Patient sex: M
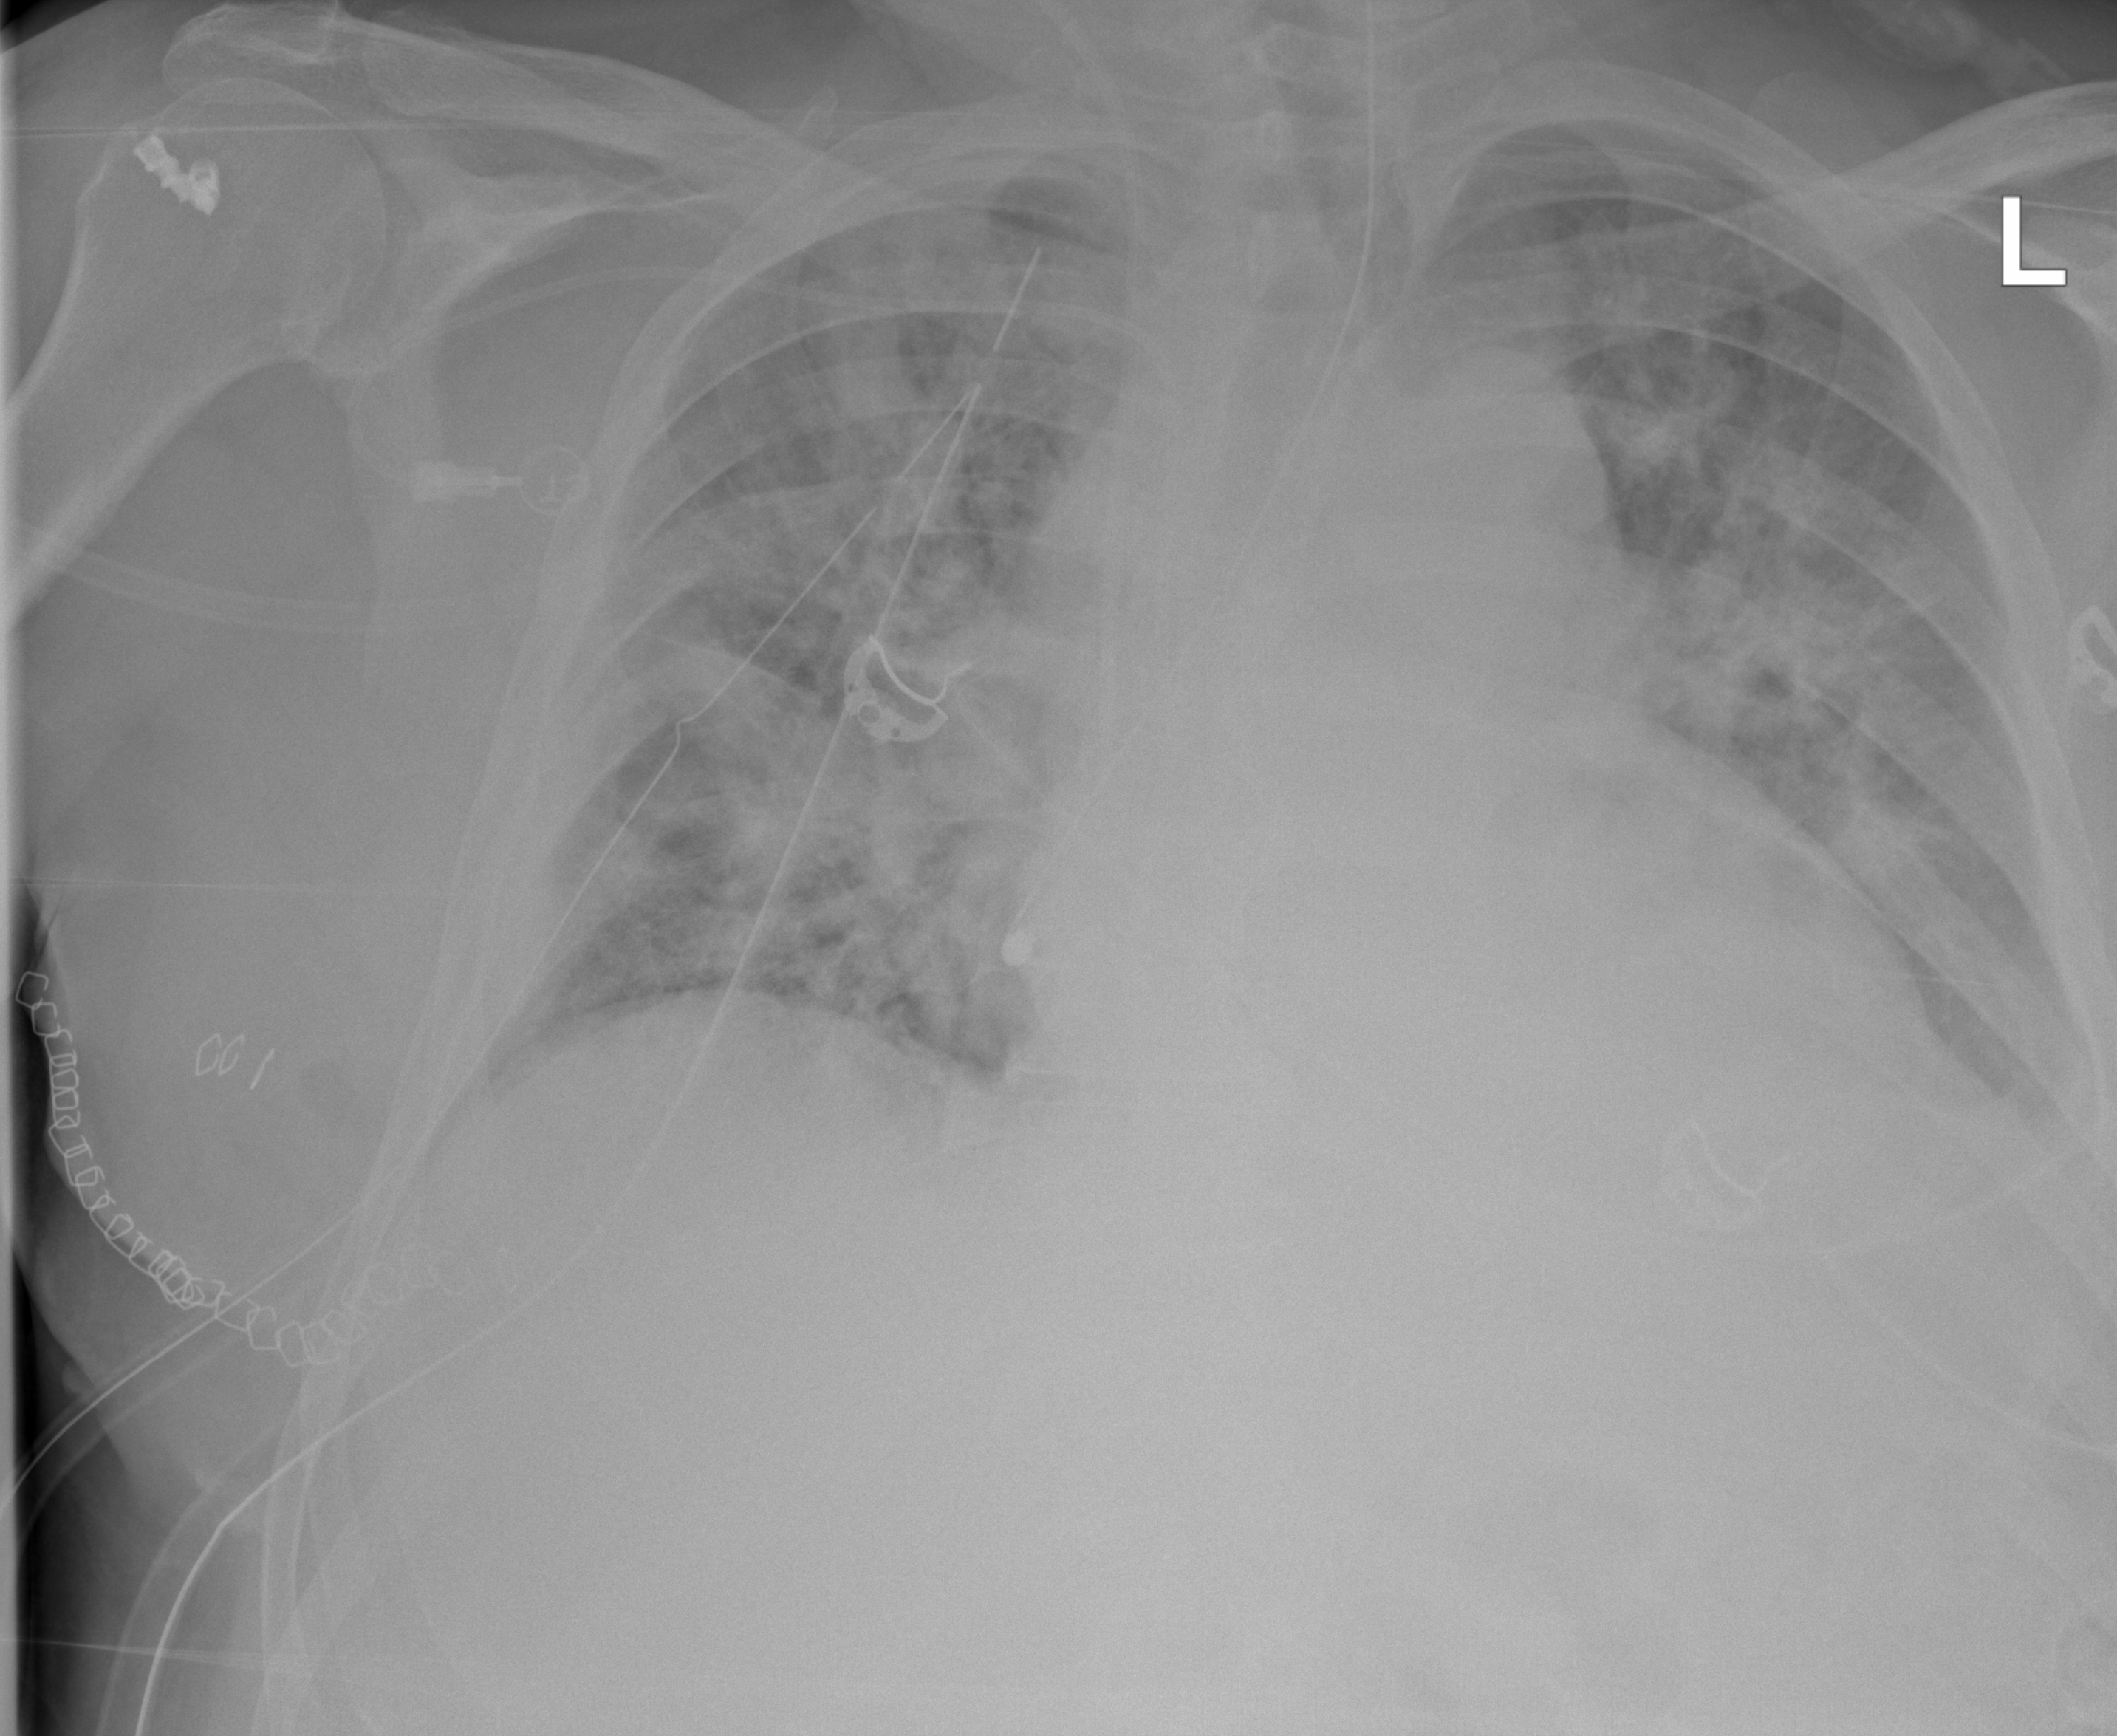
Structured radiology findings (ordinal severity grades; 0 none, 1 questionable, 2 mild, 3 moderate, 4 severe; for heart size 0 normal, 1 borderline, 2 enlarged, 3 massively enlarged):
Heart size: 2
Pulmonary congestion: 3
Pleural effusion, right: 0
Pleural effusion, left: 3
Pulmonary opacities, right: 3
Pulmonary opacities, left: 3
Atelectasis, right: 3
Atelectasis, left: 3